【题型】解答题　【知识点】立体几何　【难度】easy
如图，圆台高为3，轴截面中母线$AA_1$与底面直径$AB$的夹角为$60^\circ$，轴截面中一条对角线垂直于腰，求：圆台的体积.

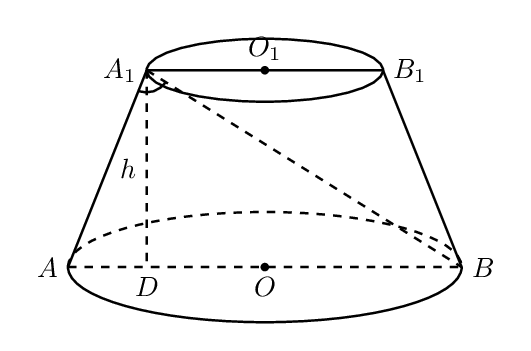
【解答】
\noindent \textbf{【答案】} $21\pi$

\vspace{0.5em}
\noindent \textbf{【分析】}利用圆台的体积公式求解即可.

\vspace{0.5em}
\noindent \textbf{【详解】}设上、下底面半径分别为$r$，$R$，过$A_1$作$A_1D\perp$底面交$AB$于$D$，
\noindent 由题意可知$A_1D=3$，$\angle A_1AB=60^\circ$，
\noindent 所以$AD=\dfrac{A_1D}{\tan60^\circ}=\sqrt{3}$，
\noindent 所以$R-r=\sqrt{3}$，$BD=A_1D\tan60^\circ=3\sqrt{3}$，
\noindent 所以$R+r=3\sqrt{3}$，
\noindent 解得$R=2\sqrt{3}$，$r=\sqrt{3}$，
\noindent 所以
\[
V=\frac{1}{3}\pi\left(R^2+Rr+r^2\right)h=\frac{1}{3}\pi\left[\left(2\sqrt{3}\right)^2+2\sqrt{3}\times\sqrt{3}+\left(\sqrt{3}\right)^2\right]\times3=21\pi.
\]